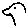
Label: bird